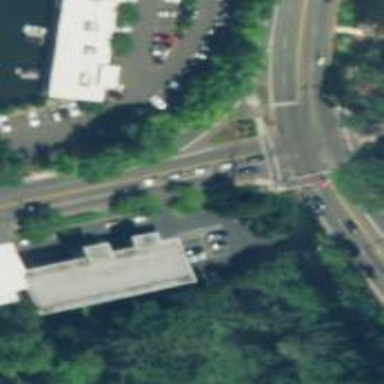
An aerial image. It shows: Primary road with sidewalk on the left.